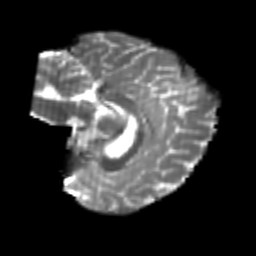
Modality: T2w
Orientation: sagittal
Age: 22
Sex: female
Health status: healthy
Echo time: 0.074 s